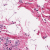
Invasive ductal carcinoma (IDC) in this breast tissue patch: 0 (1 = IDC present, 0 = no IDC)